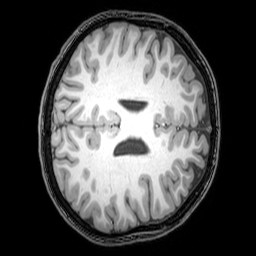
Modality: T1w
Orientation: axial
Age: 23
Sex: female
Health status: healthy
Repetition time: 0.081 s
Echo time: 0.037 s